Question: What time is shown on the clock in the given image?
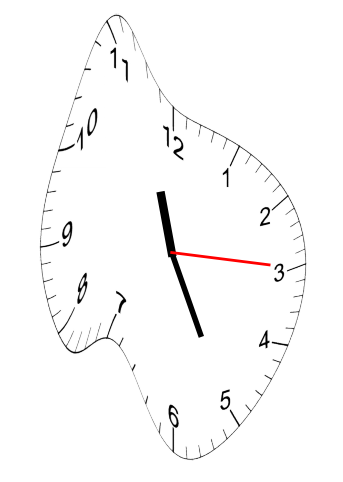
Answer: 11:25:15